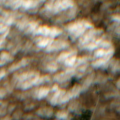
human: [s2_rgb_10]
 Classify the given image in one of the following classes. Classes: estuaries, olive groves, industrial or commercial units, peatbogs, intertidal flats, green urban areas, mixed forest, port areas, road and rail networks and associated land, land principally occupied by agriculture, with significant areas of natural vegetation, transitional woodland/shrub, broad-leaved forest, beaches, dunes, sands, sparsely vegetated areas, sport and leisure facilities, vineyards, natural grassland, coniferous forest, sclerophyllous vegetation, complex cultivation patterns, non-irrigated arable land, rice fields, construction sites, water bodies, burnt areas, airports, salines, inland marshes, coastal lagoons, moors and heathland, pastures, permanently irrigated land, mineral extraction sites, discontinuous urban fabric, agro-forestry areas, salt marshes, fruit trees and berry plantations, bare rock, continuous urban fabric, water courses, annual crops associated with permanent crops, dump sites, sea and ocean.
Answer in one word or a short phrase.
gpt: non-irrigated arable land